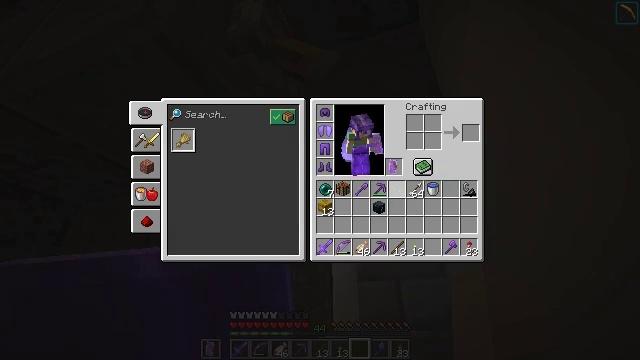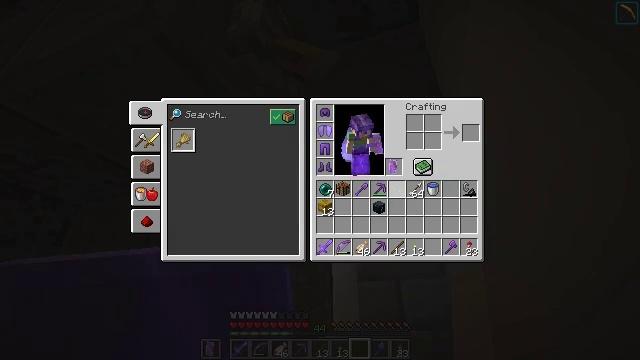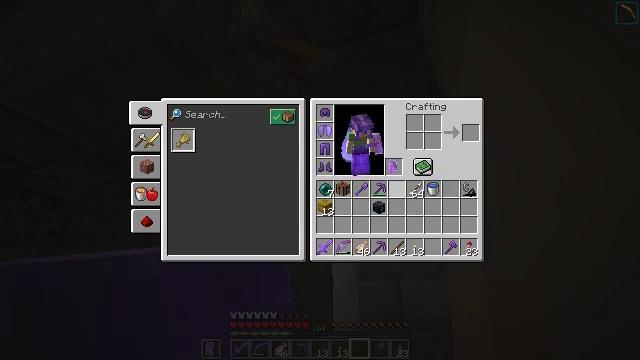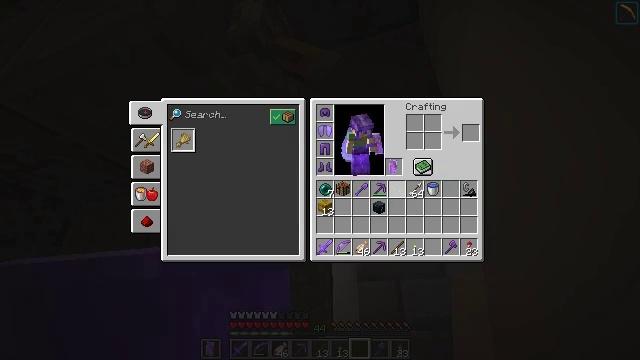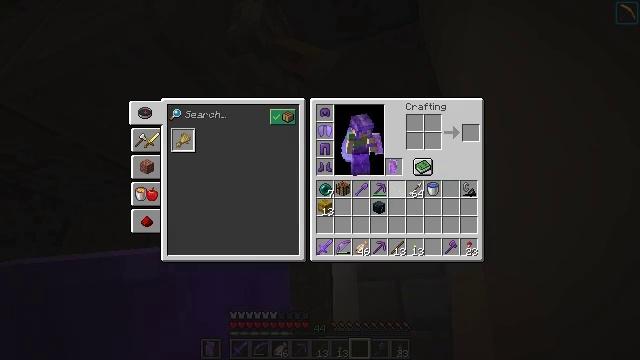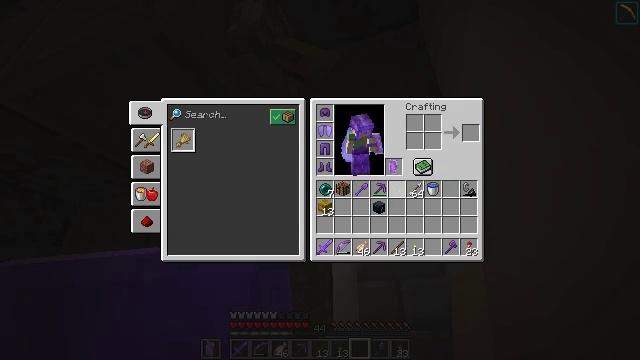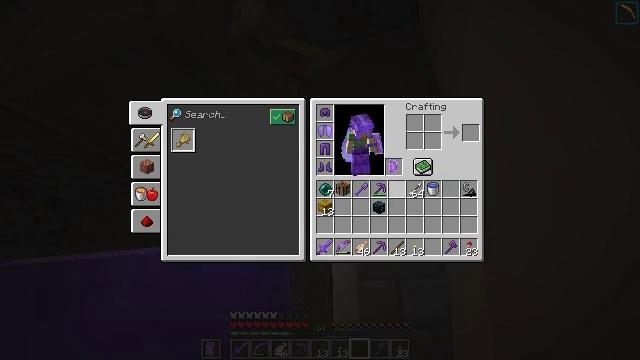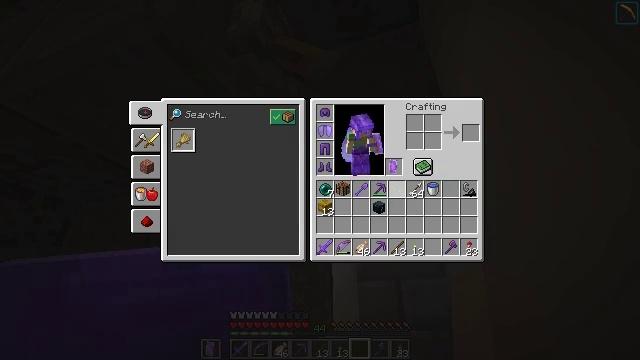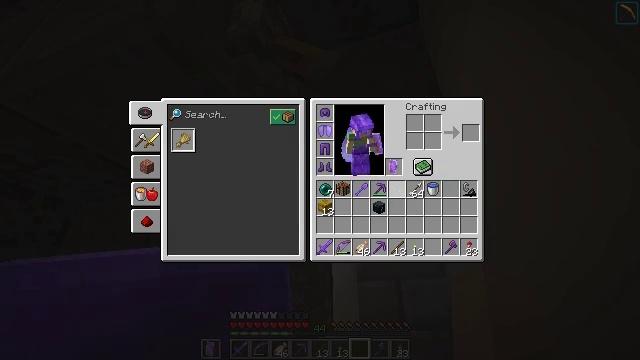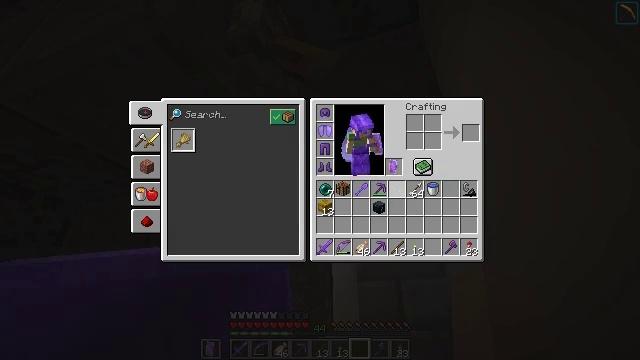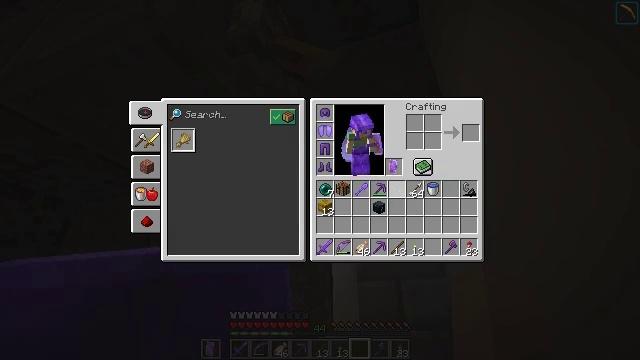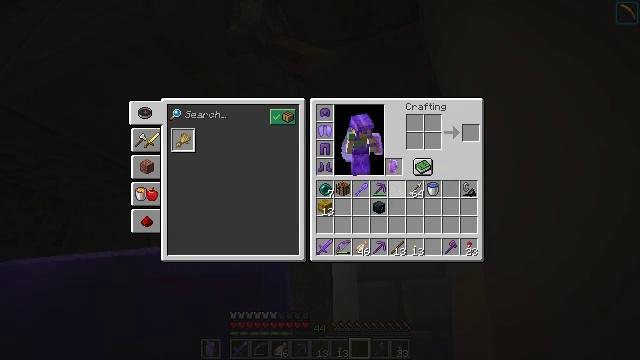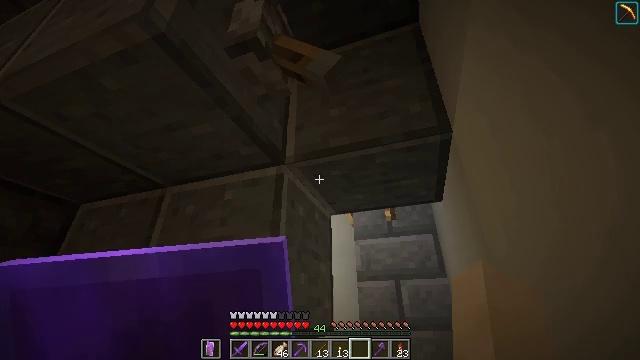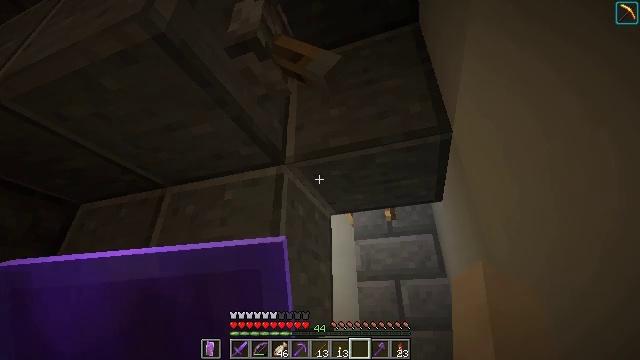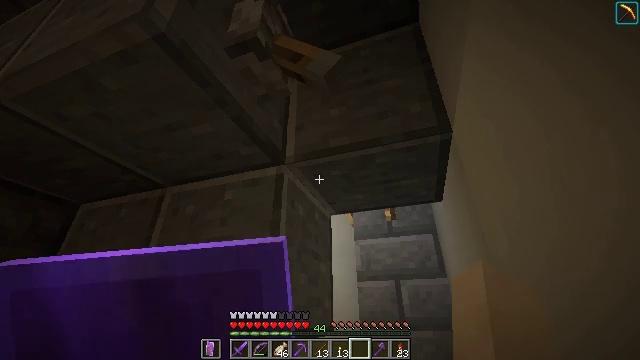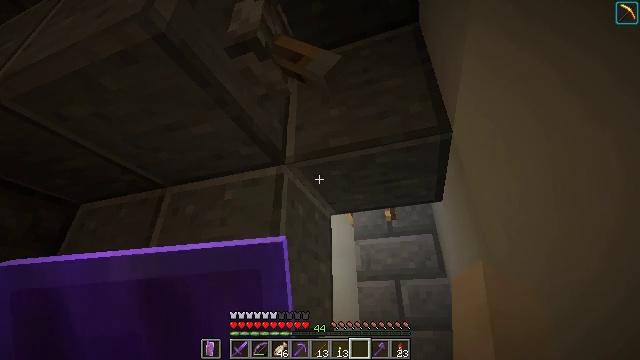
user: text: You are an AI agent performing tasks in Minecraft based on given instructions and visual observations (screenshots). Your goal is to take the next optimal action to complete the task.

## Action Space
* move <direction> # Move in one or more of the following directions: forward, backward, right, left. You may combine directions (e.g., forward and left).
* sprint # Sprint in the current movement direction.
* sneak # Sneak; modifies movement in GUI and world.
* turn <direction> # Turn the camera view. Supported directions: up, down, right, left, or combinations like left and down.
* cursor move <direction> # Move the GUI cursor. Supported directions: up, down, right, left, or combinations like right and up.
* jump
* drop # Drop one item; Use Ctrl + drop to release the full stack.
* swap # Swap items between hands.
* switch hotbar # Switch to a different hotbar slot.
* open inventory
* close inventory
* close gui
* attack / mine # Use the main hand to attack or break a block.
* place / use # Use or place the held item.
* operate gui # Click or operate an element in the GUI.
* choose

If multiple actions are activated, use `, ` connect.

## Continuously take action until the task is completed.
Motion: motion action
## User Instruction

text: craft item soul torch
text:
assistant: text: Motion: sneak
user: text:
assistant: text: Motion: no_op
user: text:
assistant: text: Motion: no_op
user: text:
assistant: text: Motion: no_op
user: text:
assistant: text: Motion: no_op
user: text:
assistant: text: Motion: no_op
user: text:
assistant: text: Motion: no_op
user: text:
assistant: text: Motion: no_op
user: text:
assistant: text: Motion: no_op
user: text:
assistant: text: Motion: no_op
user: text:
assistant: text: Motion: no_op
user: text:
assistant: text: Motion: no_op
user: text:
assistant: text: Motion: no_op
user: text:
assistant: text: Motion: no_op
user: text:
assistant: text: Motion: no_op
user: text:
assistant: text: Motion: no_op
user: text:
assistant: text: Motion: no_op
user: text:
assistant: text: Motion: no_op
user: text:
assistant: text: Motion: turn left
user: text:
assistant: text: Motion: turn left and down
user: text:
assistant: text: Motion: turn left and down
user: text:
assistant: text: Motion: turn left and down
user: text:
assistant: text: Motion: turn left and down
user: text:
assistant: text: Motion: no_op
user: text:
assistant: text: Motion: move forward
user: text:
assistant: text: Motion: move forward
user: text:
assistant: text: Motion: move forward
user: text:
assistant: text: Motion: move forward, turn right
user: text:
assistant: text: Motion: move forward, turn right and up
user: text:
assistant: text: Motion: move forward, turn right and up